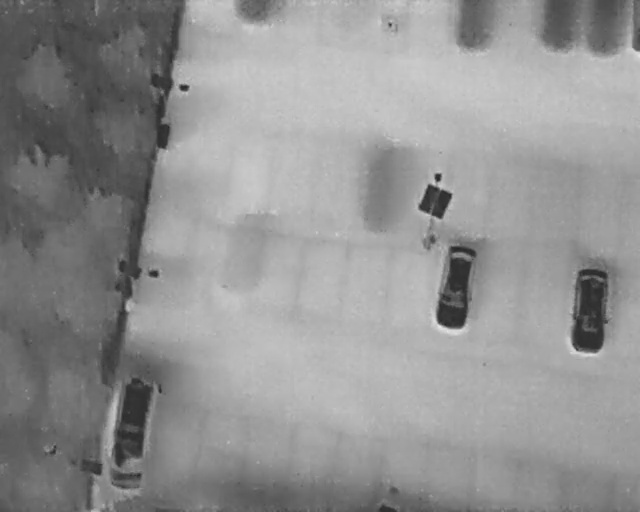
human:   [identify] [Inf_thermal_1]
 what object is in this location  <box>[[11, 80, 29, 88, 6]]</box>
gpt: <ref>1 large car at the bottom left</ref>